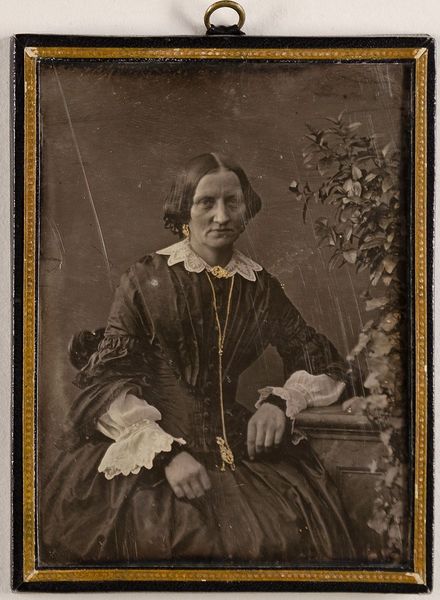
Titel: Unbekannte Frau
Künstler: Emilie Bieber
Standort: Hamburg
Institution: Museum für Kunst und Gewerbe Hamburg
Schlagwörter: frau, gesten, portrait, figur, foto, fotografie, photographie, photo, lichtbild, handkoloriert, daguerreotypie, bildwerke, angewandte und bildende kunst, hessische systematik, porträt, armhaltungen, porträtfotografie, porträtphotographie, hüftbild, handkolorierung